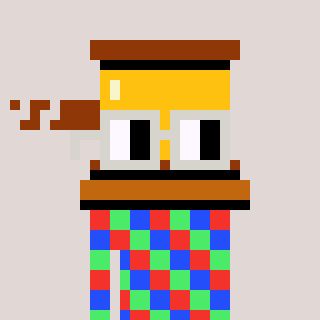
a pixel art character with square light gray glasses, a gavel-shaped head and a teal-colored body on a warm background